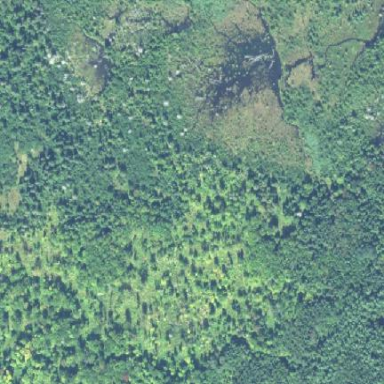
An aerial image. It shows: Swampy wetland area.